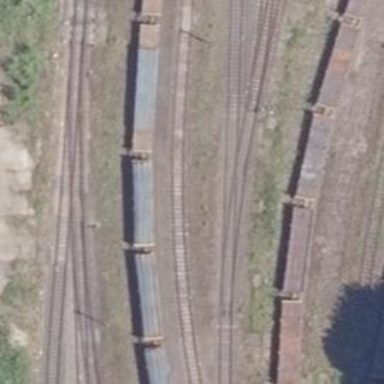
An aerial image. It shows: Railway spur service.